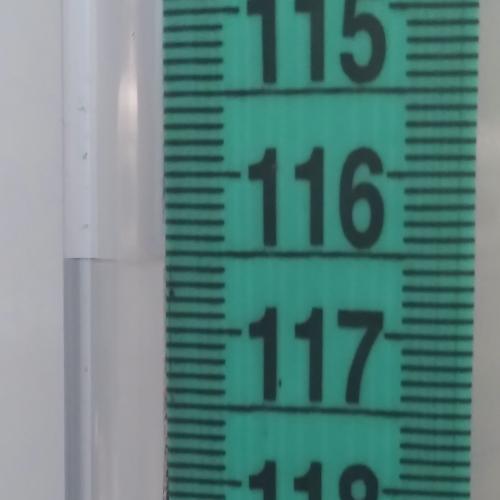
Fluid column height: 116.6 cm